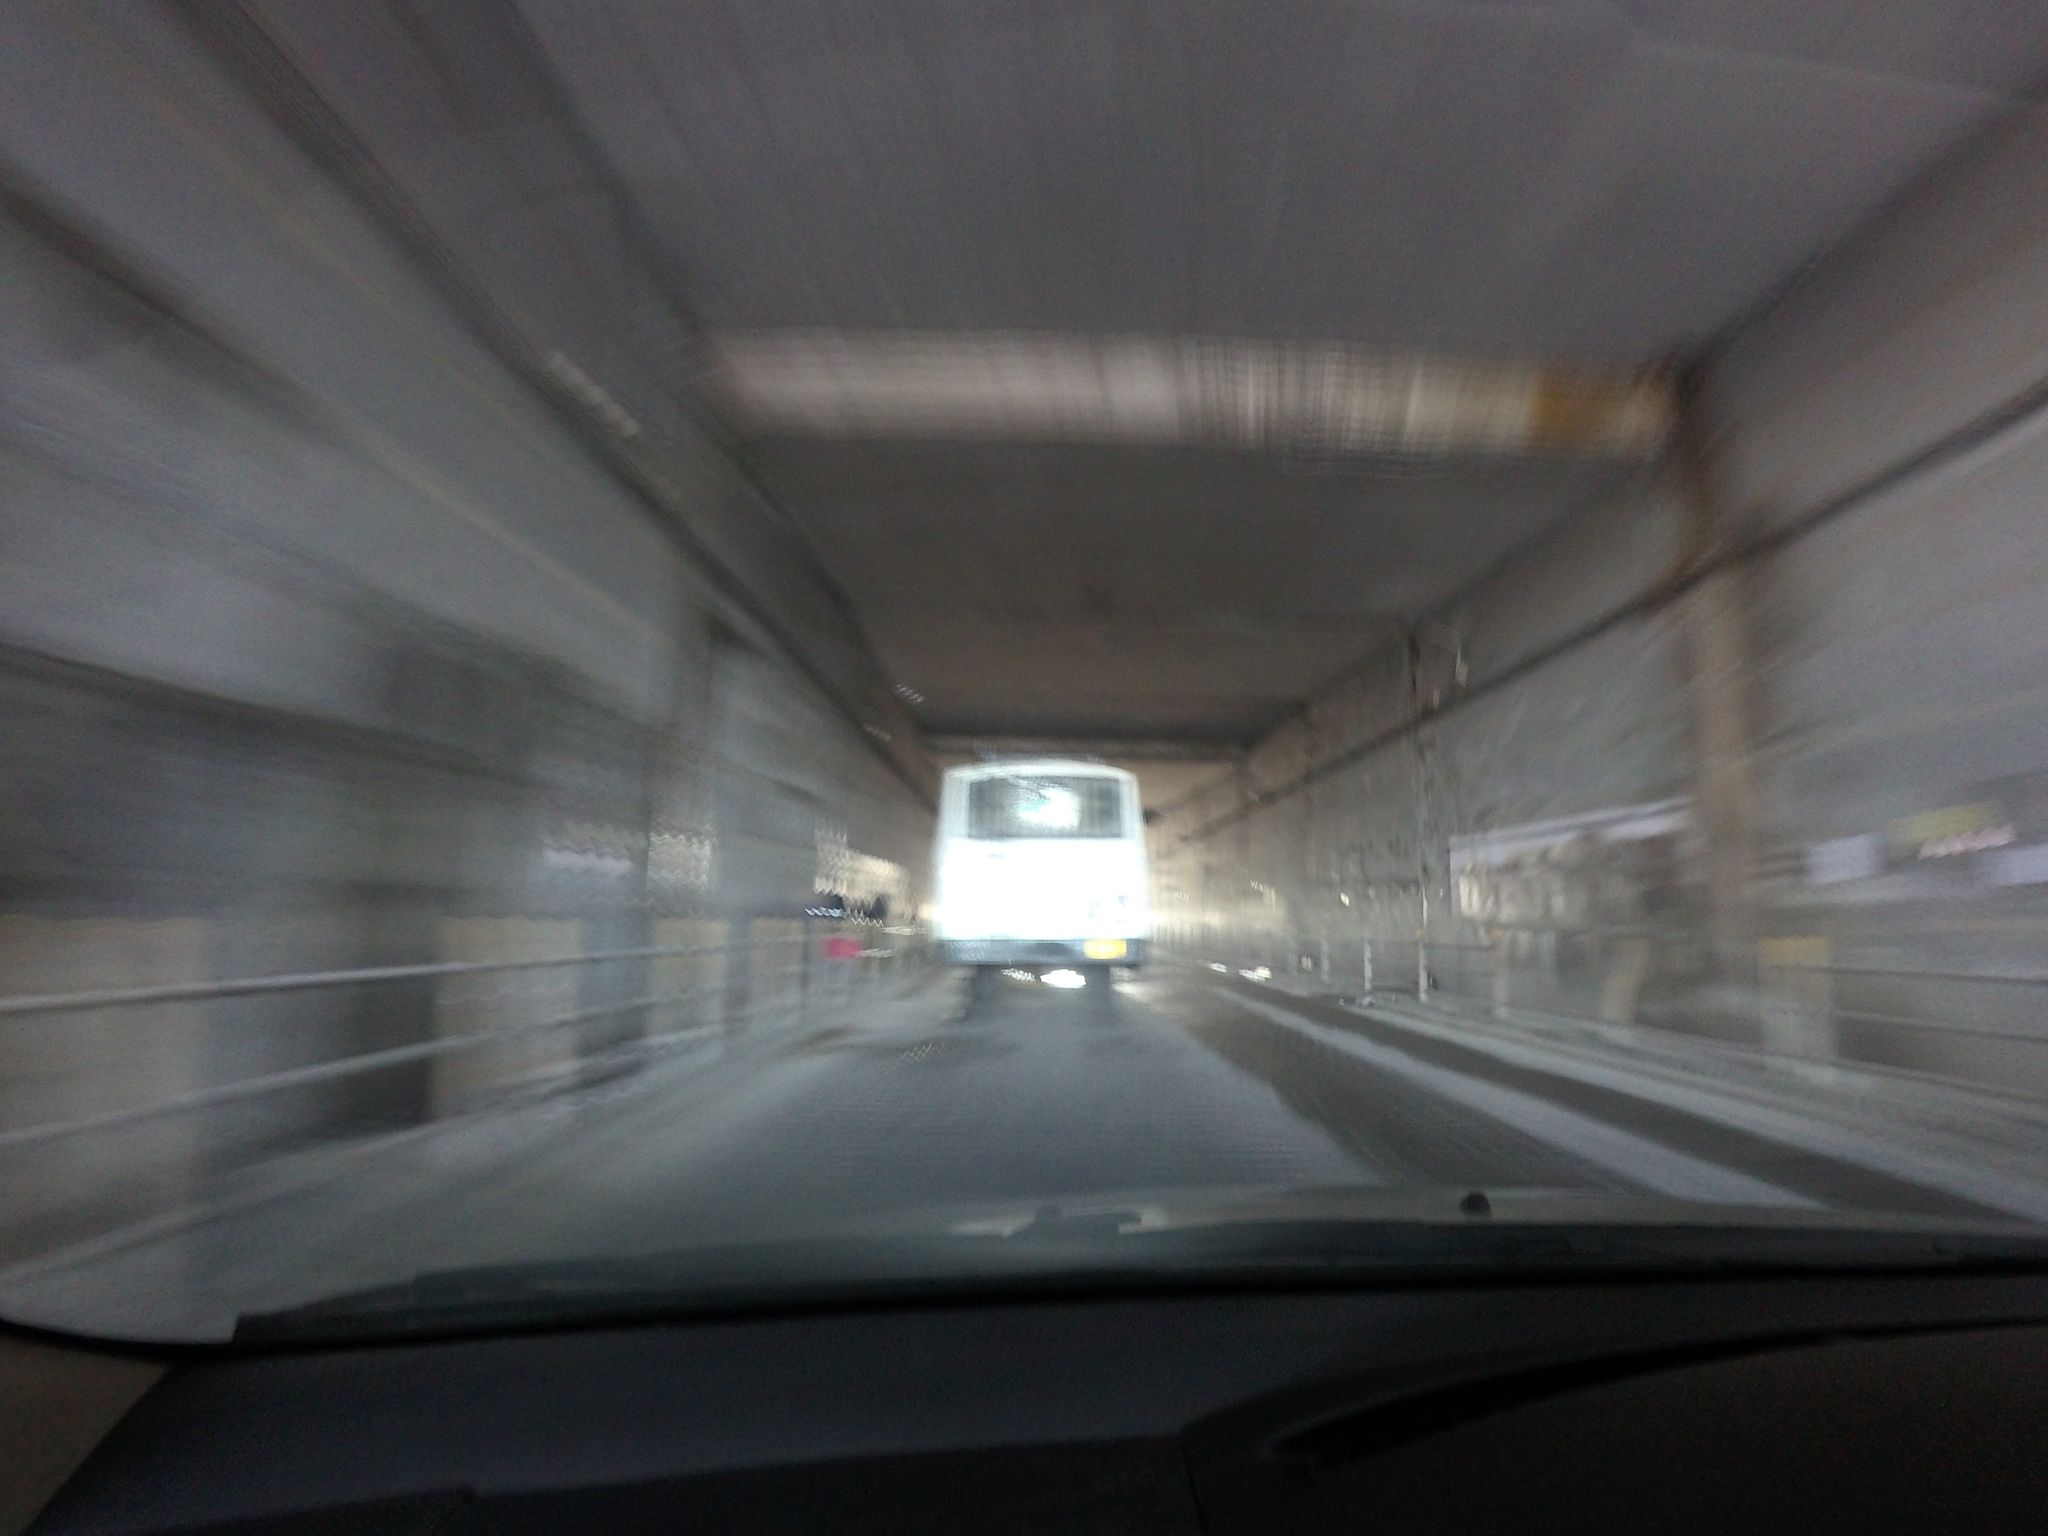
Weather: snowy
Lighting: night
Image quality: slightly poor
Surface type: driving surface
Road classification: living_street, service
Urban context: urban centre
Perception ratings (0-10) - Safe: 2.81, Lively: 3.33, Beautiful: 1.51, Boring: 6.77, Depressing: 6.6, Wealthy: 1.85